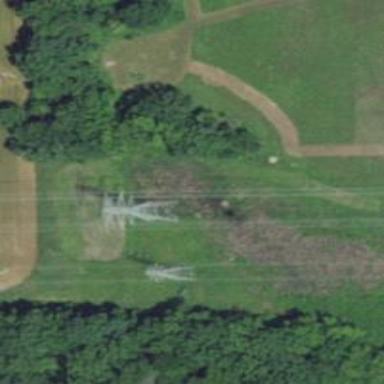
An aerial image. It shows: Power tower.